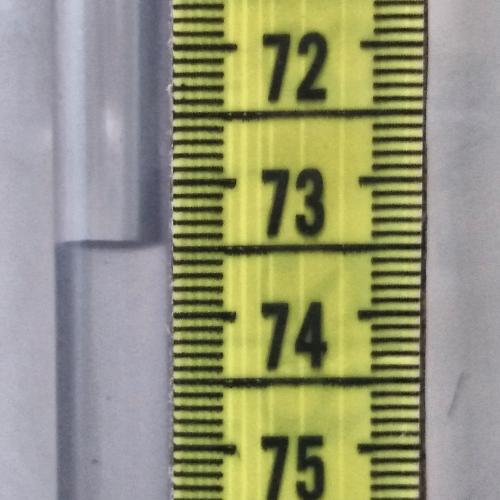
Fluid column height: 73.5 cm